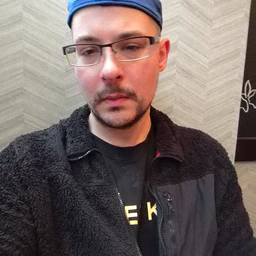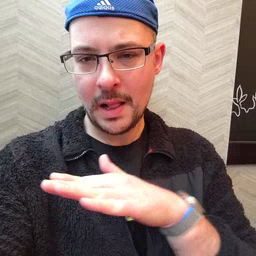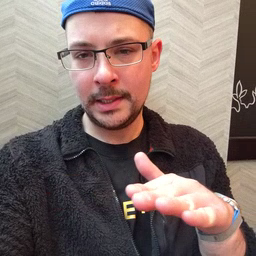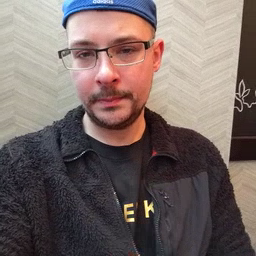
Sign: clean